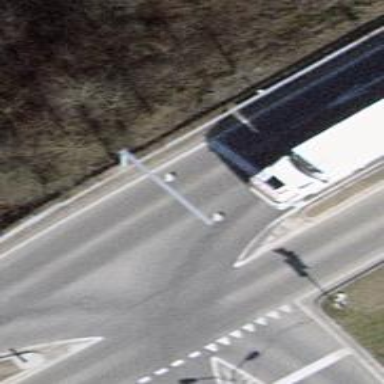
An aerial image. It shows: Road with traffic signals.